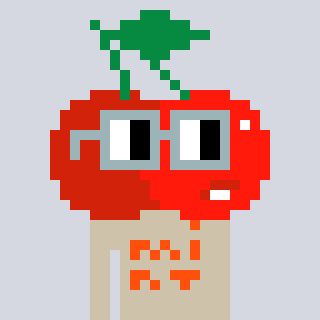
a pixel art character with square dark gray glasses, a cherry-shaped head and a bege-colored body on a cool background